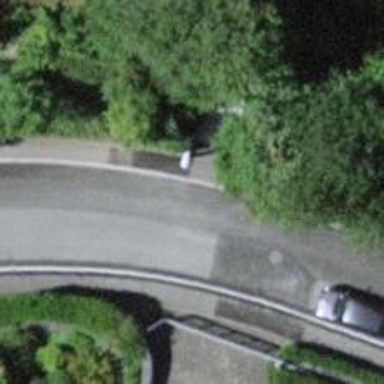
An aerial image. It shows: Kerb serving as barrier.